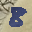
Label: 8